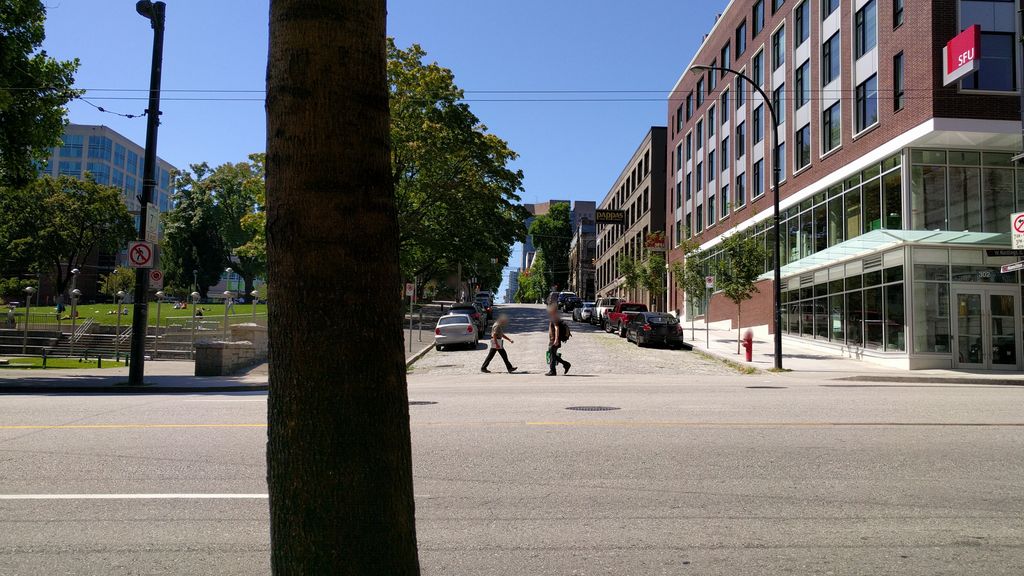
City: vancouver